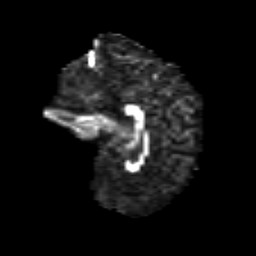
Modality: FA
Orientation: sagittal
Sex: male
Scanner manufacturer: siemens
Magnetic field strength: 3 T
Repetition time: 5 s
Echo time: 0.071 s